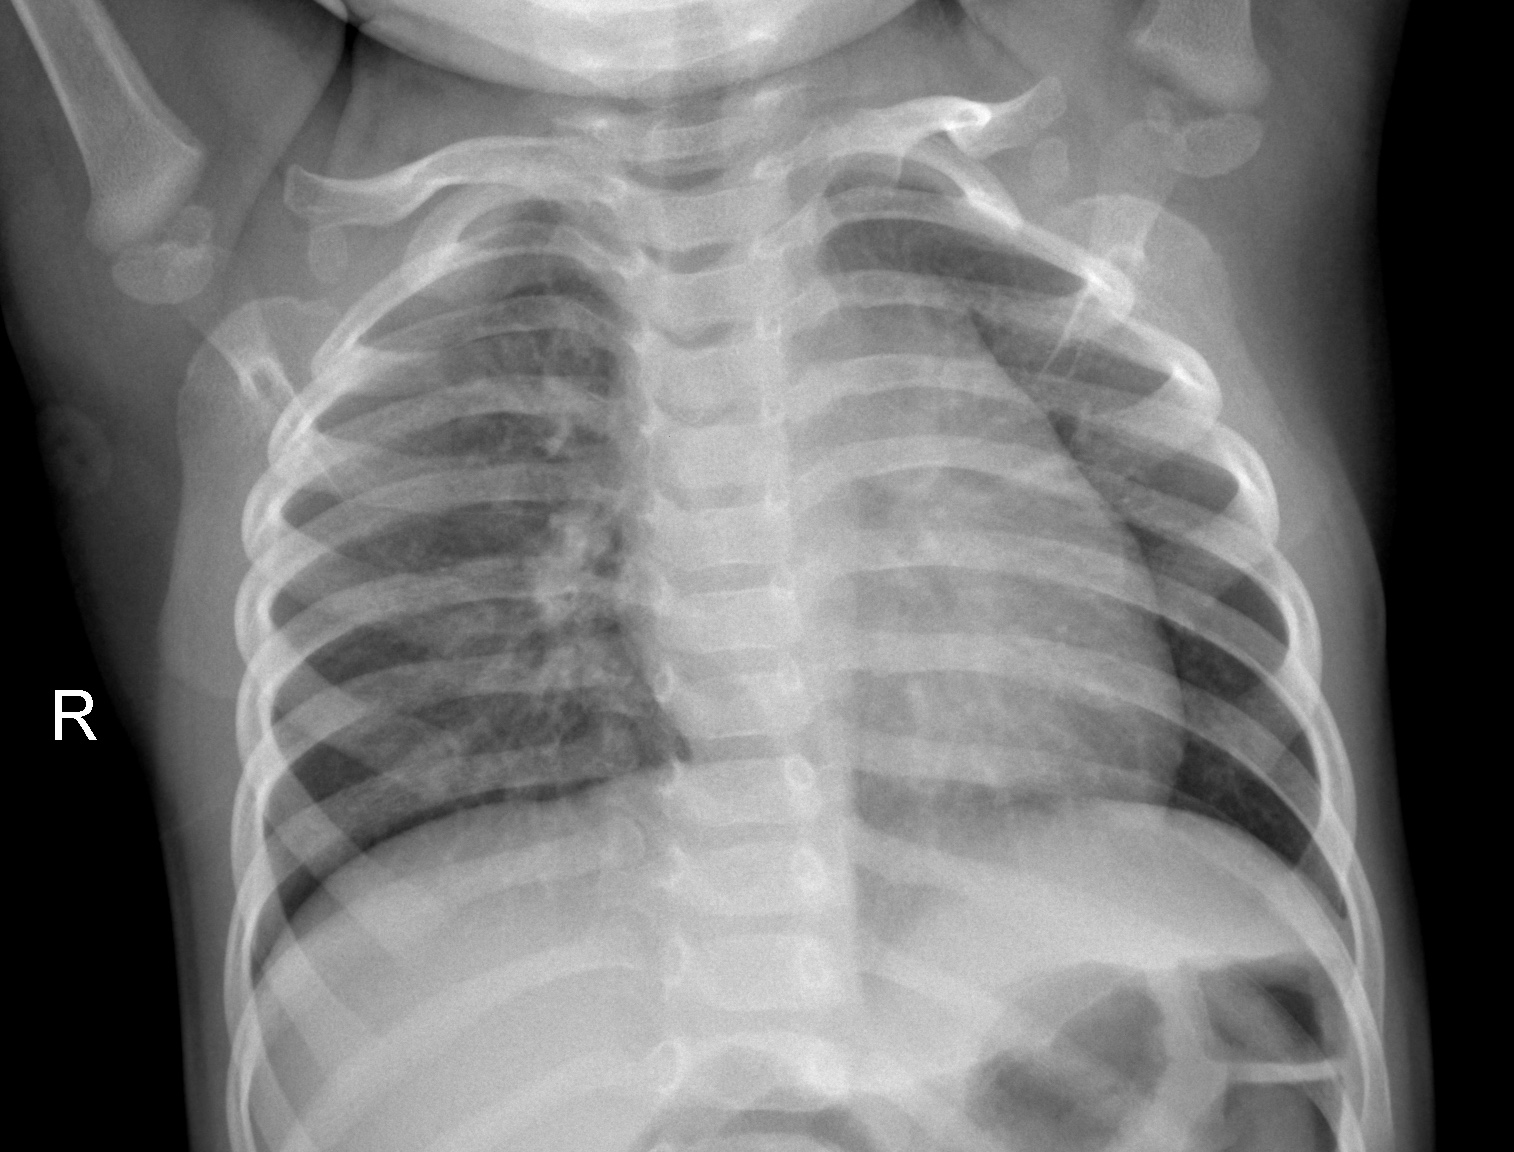
Diagnosis: NORMAL